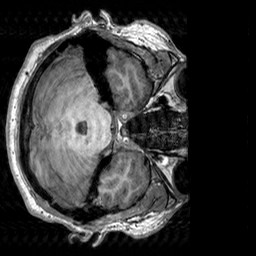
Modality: T1w
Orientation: axial
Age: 22
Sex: male
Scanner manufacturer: siemens
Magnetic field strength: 3 T
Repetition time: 2.3 s
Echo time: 0.00303 s